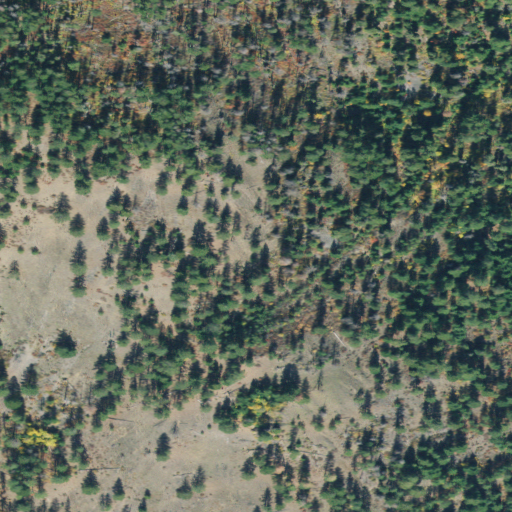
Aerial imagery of ridge(s) in Idaho named Sherman Ridge containing shrub and evergreen forest